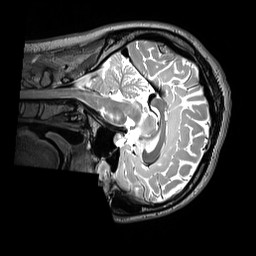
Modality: T2w
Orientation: sagittal
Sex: male
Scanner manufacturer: siemens
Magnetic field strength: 3 T
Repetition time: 3.2 s
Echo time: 0.409 s